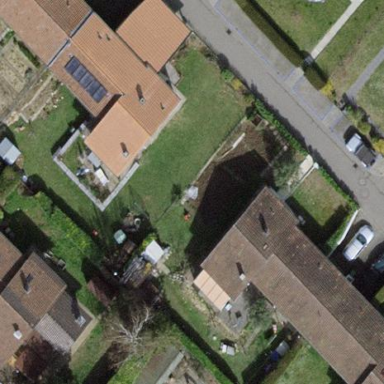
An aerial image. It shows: Garden enclosed by fence.